Interaction volume radius: 5 \u00c5
Interaction volume height: 30 \u00c5
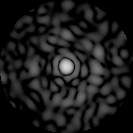
Disorder parameter: 0.8565